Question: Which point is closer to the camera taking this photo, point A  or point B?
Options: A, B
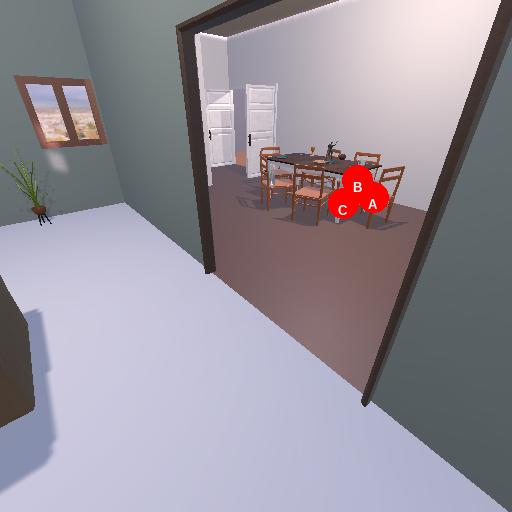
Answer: A